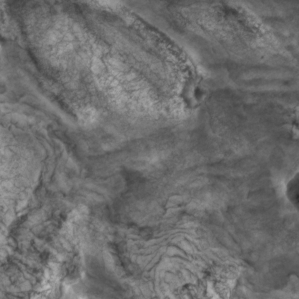
Label: non_frost